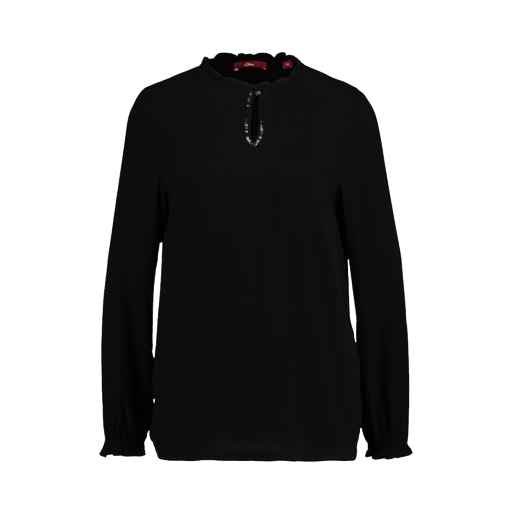
black aria ruffle neck keyhole blouse, black becca tie neck long sleeve shirt, black women's odelia embroidered georgette blouse, white background